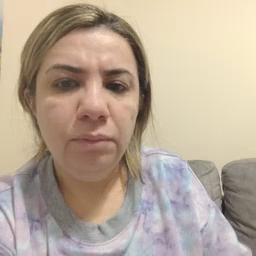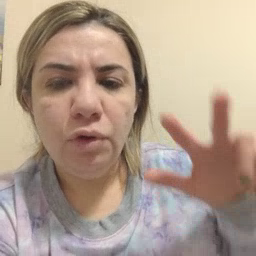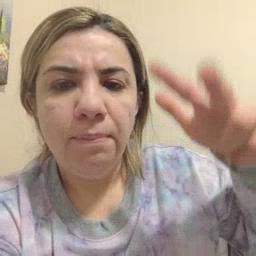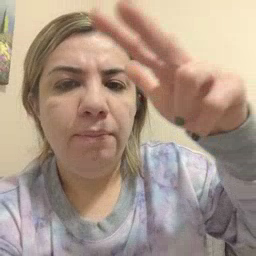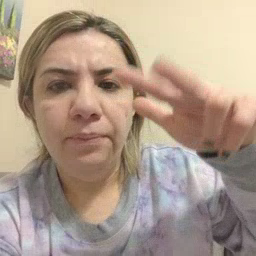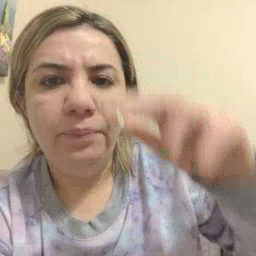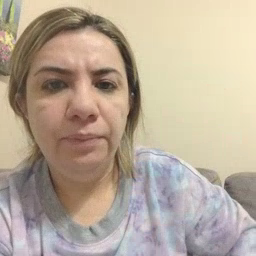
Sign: helicopter